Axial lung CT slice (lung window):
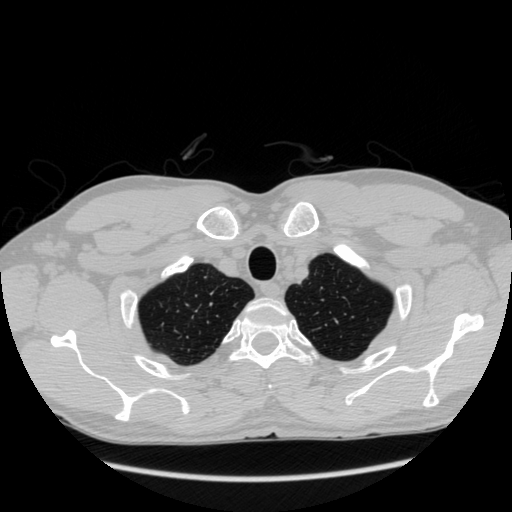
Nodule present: no